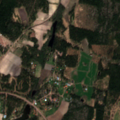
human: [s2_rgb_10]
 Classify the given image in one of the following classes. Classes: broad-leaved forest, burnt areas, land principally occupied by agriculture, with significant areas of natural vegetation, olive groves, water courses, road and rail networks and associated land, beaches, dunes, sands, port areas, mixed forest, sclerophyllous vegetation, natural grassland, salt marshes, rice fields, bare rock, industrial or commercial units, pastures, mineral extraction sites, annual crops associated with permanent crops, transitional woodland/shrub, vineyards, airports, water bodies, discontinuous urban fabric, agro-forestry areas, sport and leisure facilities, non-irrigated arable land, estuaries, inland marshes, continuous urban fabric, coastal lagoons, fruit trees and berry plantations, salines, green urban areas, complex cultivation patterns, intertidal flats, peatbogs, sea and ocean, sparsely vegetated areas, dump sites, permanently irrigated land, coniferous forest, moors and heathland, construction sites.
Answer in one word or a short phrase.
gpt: sport and leisure facilities, non-irrigated arable land, land principally occupied by agriculture, with significant areas of natural vegetation, coniferous forest, mixed forest, transitional woodland/shrub